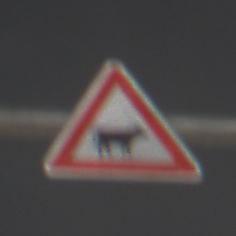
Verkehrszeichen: ViehtriebLinks
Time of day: Night
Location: Outdoor (Urban)
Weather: PartlyCloudy
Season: NotSpecified
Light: Artificial